一年级 · 组合数学
在你认为合适的答案下面画 “ $\sqrt{ }$ ”。（每小题 3 分, 共 6 分)

| 红红: 我收集的比敏敏多 |
| :--- |
| 得多。 |

敏敏: 我收集了 46 枚纪念币。
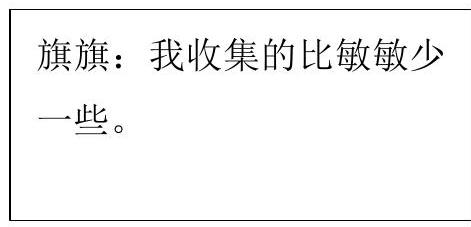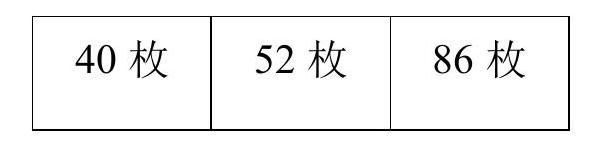
答案: 详解（每小题 3 分，共 6 分 $)$

$(1)$

$(2)$

| 16 枚 | 42 枚 | 50 枚 |
| :--- | :--- | :--- |